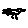
Label: bird